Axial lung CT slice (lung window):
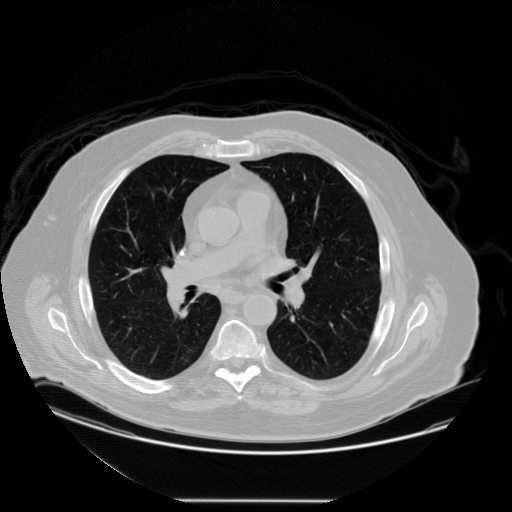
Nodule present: no